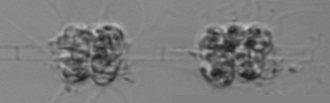
Label: Leptocylindrus_mediterraneus